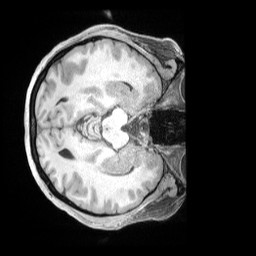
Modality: T1w
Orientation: axial
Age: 34
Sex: female
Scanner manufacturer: siemens
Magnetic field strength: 3 T
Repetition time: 2 s
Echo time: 0.00211 s